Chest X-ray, AP view. Patient: 49 years old, sex M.
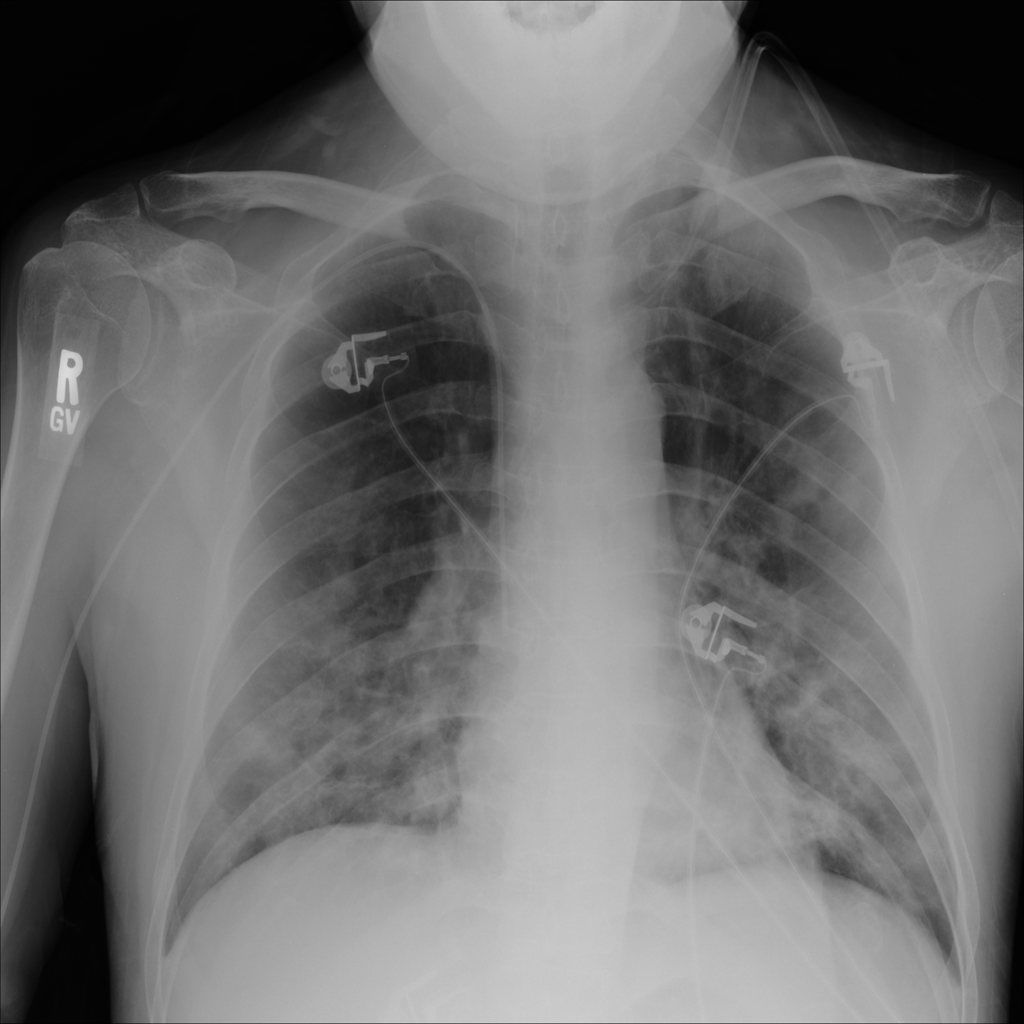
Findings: Infiltration